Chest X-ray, PA view. Patient: 56 years old, sex F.
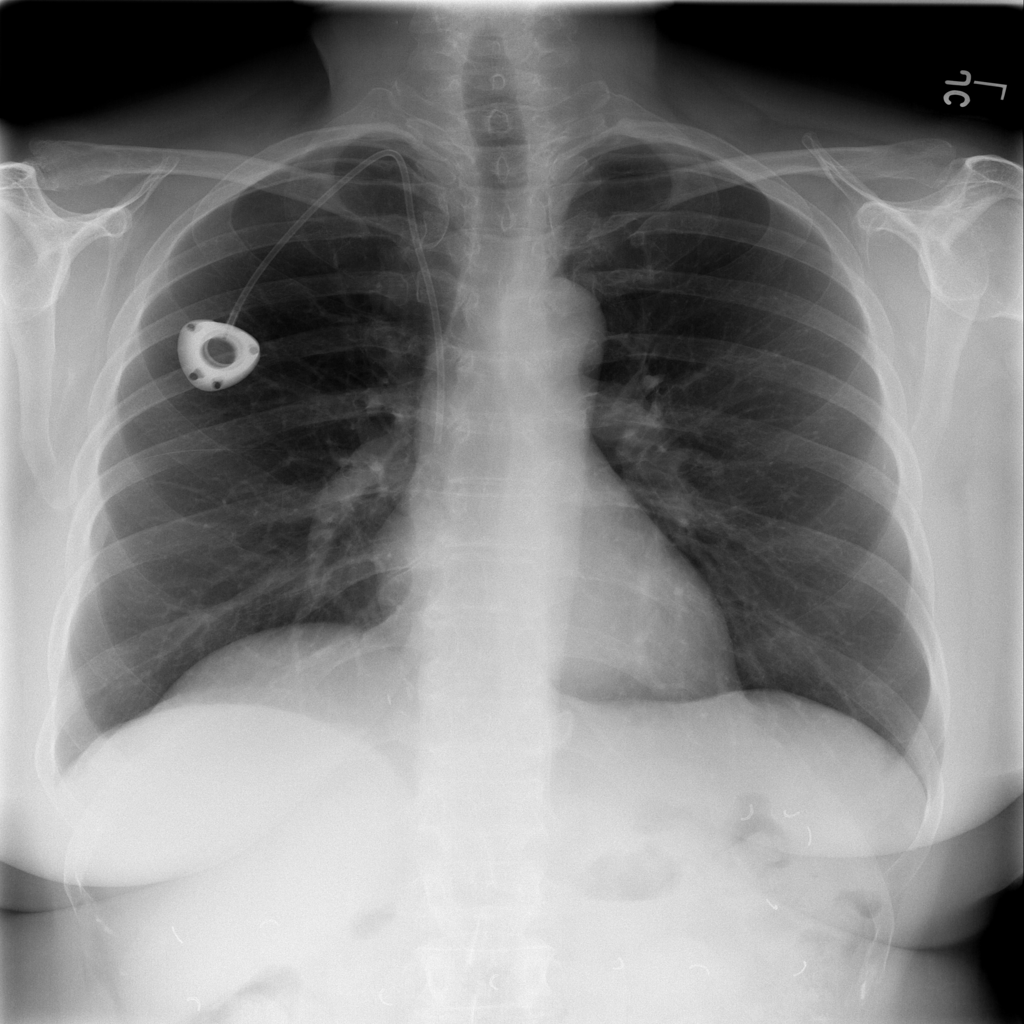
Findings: No Finding